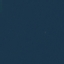
Label: SeaLake